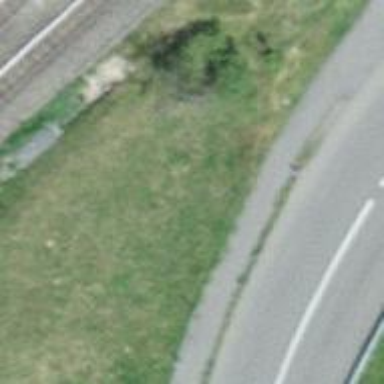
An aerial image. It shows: Sidewalk along the footway.